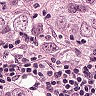
Metastatic tissue present: yes